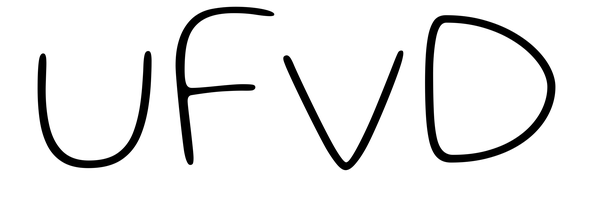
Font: Gluten_Thin